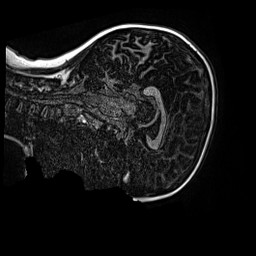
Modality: MP2RAGE
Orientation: sagittal
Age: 9
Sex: female
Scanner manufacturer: siemens
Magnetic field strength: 3 T
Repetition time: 4 s
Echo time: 0.00299 s